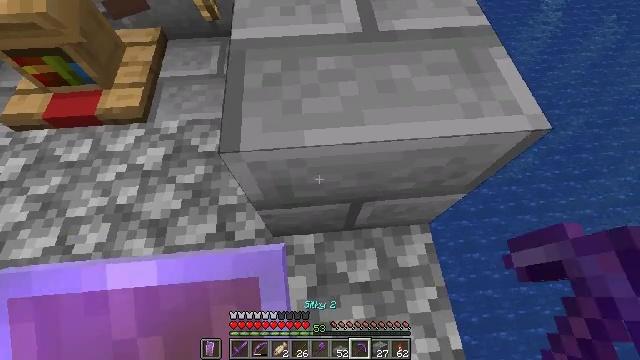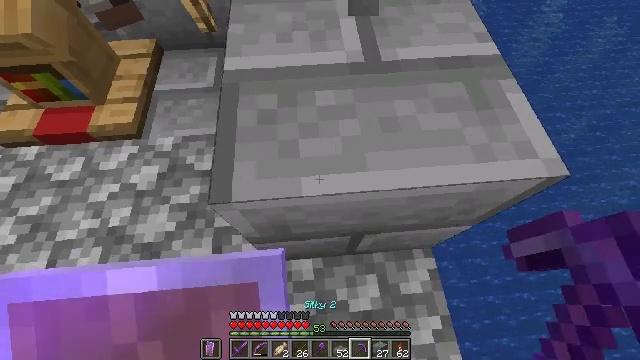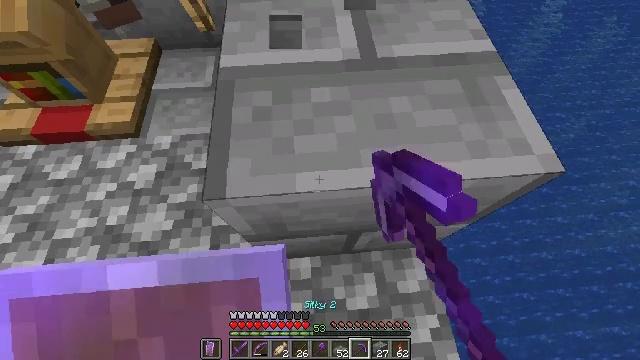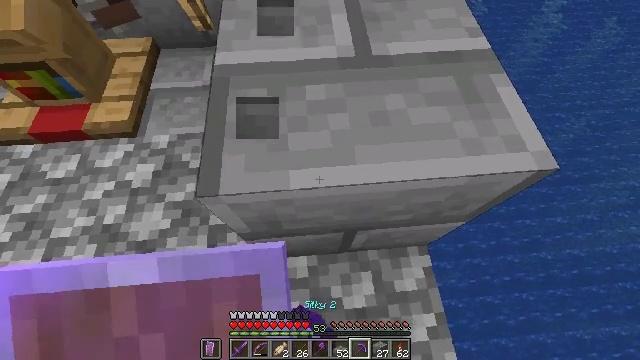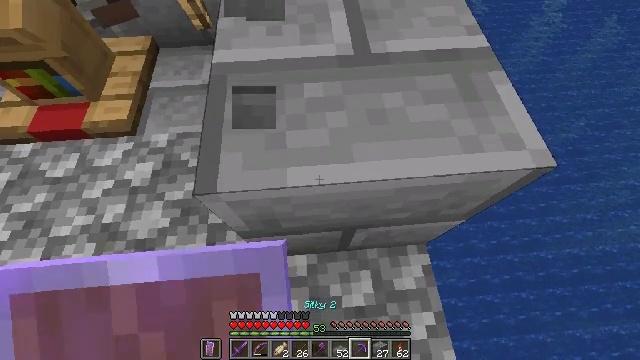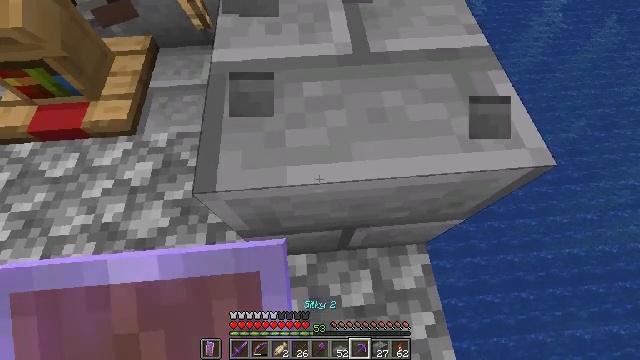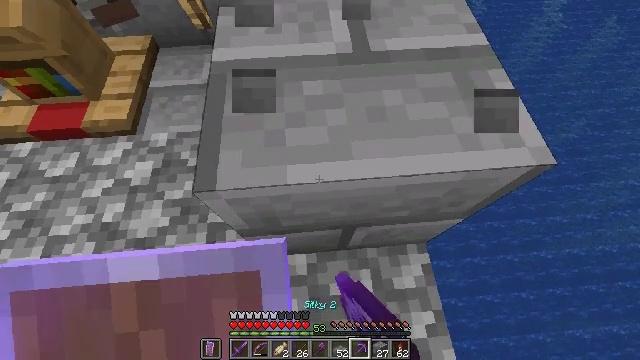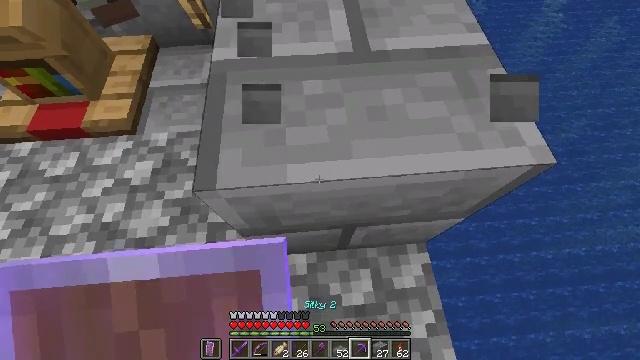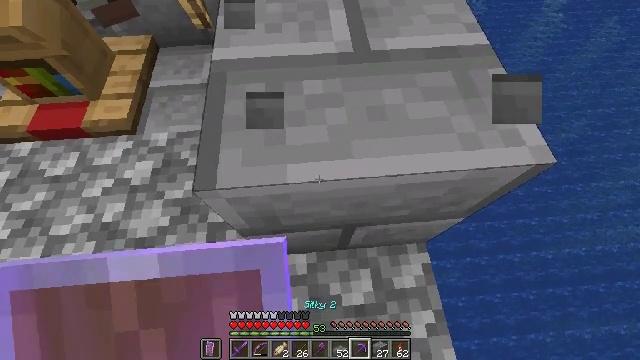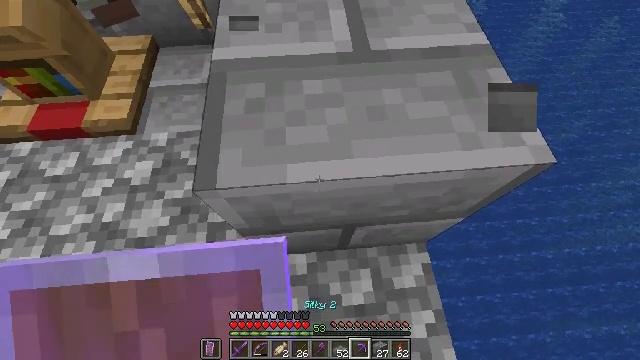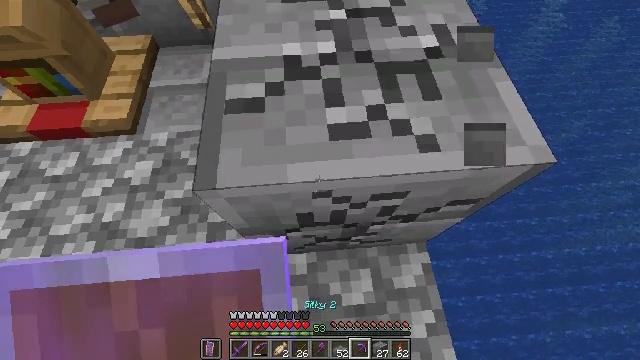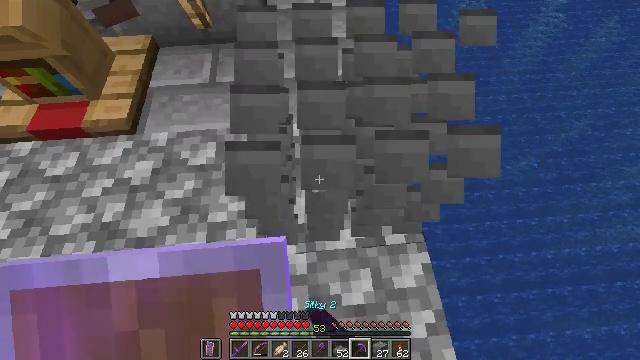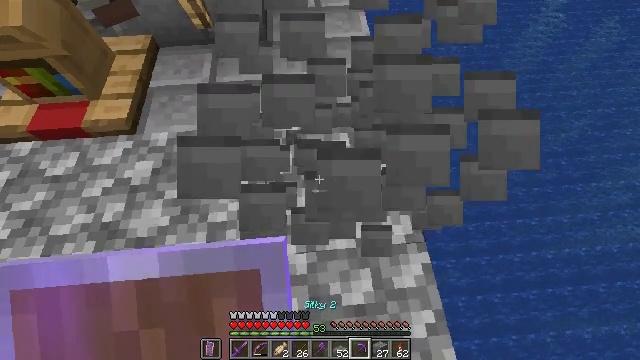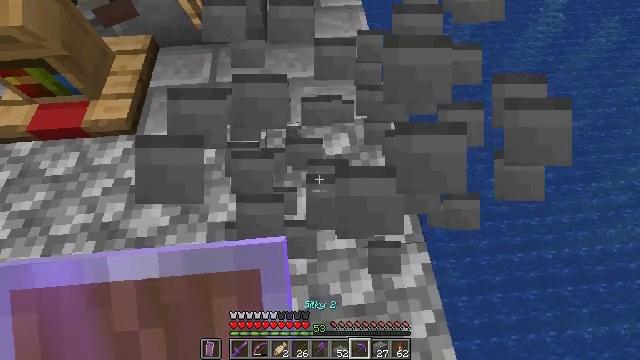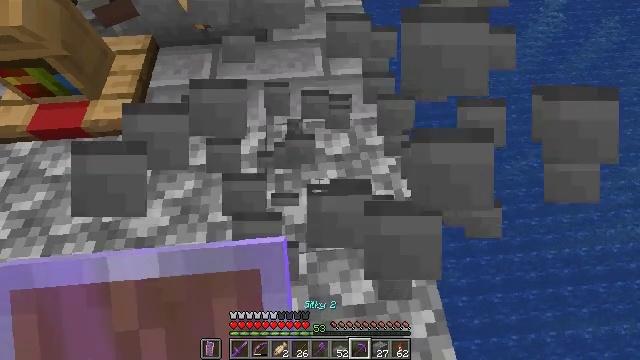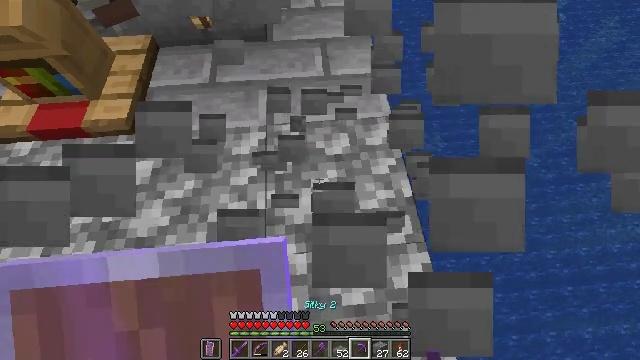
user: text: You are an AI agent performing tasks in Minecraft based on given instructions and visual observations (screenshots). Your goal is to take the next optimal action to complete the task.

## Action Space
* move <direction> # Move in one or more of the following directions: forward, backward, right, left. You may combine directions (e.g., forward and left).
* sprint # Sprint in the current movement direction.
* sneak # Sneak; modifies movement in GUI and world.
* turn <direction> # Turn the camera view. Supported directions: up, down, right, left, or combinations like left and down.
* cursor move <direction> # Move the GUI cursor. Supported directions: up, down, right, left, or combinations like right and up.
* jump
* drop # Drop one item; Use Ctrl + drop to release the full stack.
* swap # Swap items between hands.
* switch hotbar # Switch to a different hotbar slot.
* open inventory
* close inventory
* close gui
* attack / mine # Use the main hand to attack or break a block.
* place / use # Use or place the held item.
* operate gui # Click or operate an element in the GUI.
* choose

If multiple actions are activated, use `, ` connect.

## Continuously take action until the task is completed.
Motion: motion action
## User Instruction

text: Mine stone bricks from a structure.
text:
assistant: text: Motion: move forward, attack / mine
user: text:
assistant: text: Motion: move forward, attack / mine
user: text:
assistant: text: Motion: attack / mine
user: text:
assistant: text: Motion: attack / mine
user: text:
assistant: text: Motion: attack / mine
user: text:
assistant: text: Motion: no_op
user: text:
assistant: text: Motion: no_op
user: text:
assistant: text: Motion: no_op
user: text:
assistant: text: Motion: no_op
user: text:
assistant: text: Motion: attack / mine
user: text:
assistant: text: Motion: attack / mine
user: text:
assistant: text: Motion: attack / mine
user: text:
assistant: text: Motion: attack / mine
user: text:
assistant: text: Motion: no_op
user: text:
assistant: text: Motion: no_op
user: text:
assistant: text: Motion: no_op